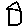
Label: house